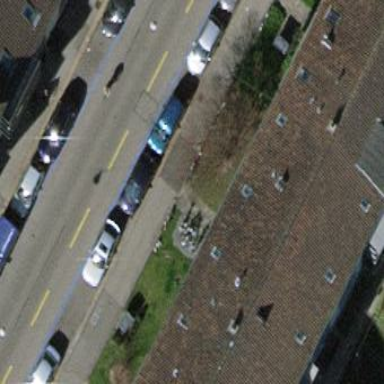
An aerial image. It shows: Parking lane.